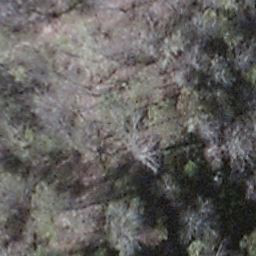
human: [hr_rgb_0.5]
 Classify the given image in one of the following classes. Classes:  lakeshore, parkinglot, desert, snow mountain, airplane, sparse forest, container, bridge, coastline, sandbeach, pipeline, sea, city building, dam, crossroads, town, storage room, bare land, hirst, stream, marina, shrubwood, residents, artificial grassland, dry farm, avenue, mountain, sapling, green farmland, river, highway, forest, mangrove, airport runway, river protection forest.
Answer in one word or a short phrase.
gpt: shrubwood